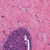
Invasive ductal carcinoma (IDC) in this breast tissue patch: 0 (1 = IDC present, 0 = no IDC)